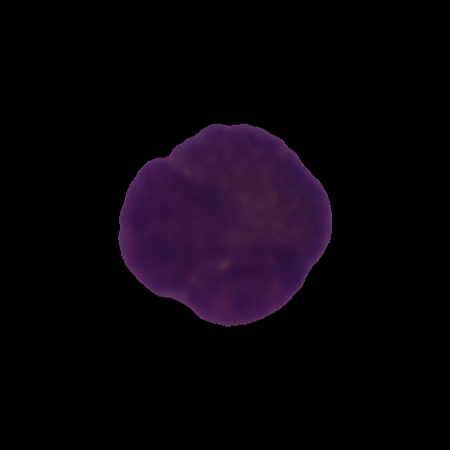
Label: healthy